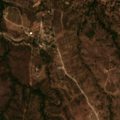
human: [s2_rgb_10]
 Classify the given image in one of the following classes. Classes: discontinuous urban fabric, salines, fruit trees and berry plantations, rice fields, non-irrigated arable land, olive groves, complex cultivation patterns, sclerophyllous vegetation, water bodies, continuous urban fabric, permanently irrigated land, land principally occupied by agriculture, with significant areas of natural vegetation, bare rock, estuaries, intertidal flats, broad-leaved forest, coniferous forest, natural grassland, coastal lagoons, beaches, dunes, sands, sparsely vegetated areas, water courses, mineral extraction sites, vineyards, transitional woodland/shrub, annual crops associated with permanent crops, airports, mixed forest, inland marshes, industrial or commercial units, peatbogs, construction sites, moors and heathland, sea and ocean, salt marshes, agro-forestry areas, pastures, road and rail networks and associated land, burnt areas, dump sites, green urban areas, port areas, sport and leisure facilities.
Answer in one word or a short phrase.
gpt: non-irrigated arable land, complex cultivation patterns, agro-forestry areas, broad-leaved forest